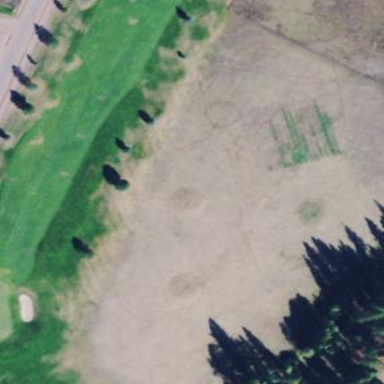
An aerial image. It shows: Driving range for golf practice.